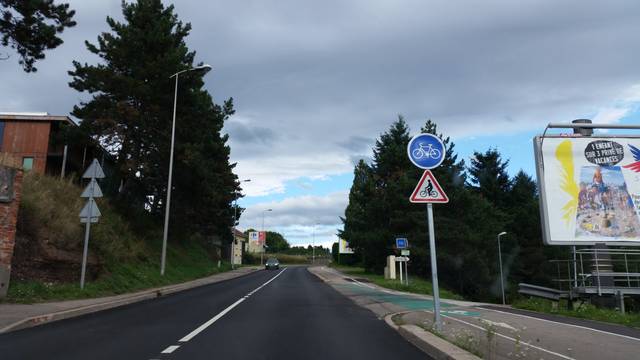
Region: France
Coordinates: 48.177, 6.468